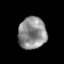
Tissue: prostate
Cell type: T cells
Senescence score: 0.1152
Nuclear area (px): 876
Mean DAPI intensity: 140.982